Question: I have an array, and for each element of it, I make an asynchronous call that returns a 'Promise'. On fulfillment, those 'Promise's make multiple independent requests that also result in 'Promise's. I want to make a 'Promise.all()' super 'Promise' that waits for all of the child 'Promise's. I already have code that makes a 'Promise.all()' array for the initial 'Promise's.

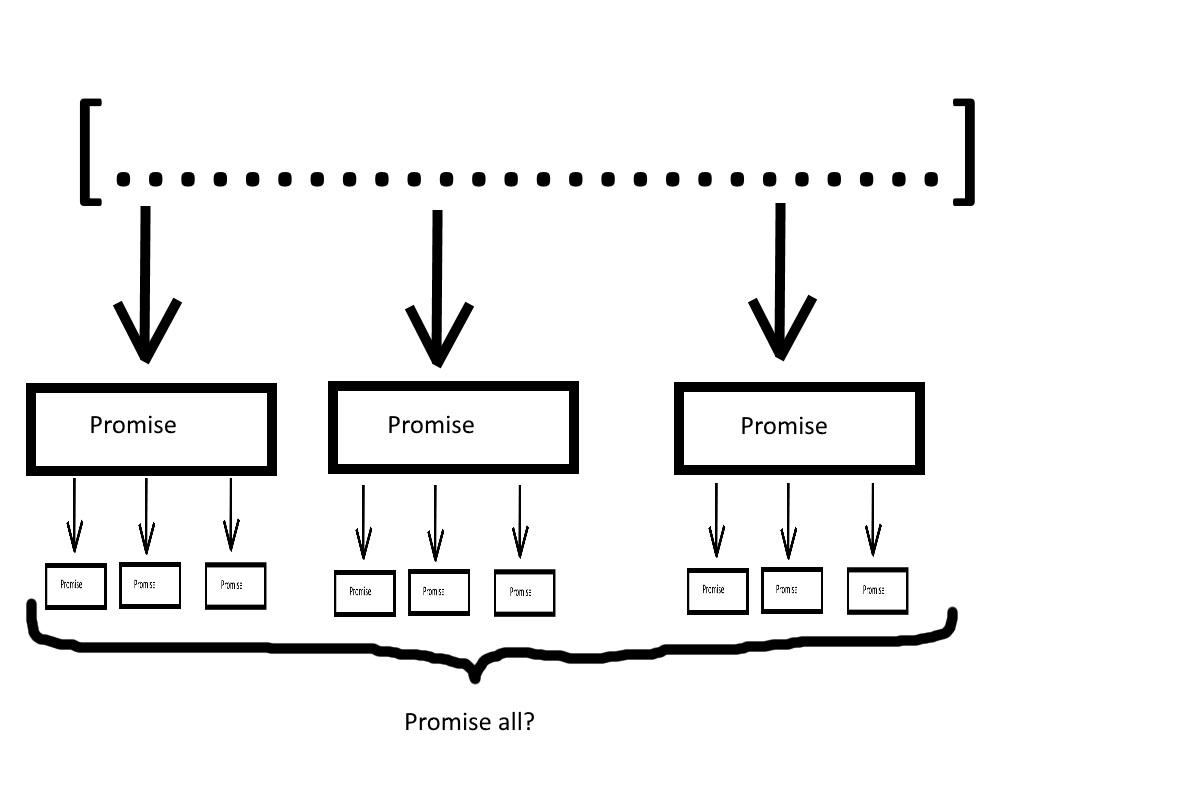
Answer: There may be a number of solutions that depend on situation. Following code would work in assumption that all of your low-level requests are executable functions and each execution returns a Promise.
'''
const highLevelRequests = [requests1, requests2, ..., requestsN];
const requests1 = [request1_1, request1_2, ..., request1_N];
const requests2 = [request2_1, request2_2, ..., request2_N];
// ...
const requestsN = [requestN_1, requestN_2, ..., requestN_N];
const superPromise = Promise.all(
highLevelRequests.reduce((acc, request) =>
[...acc, ...request.map(request => request())]
, [])
);
superPromise.then(superResult => {
// process superResult
});
'''
At the end we are getting a flat Promise list which is wrapped with 'Promise.all', so we can just call '.then()' on 'superPromise'.
---
in regards of <URL>. This is not a flat promise list approach, I just repeated your logic in a more strict manner.
'''
var items = [2, 4, 8];
console.log(items + " starting array");
var fn = function (N) {
return new Promise(resolve => setTimeout(() => resolve(N * 2), ((Math.floor((Math.random()) * 5) + 1) * 1000)));
};
Promise.all(items.map(fn))
.then(data => {
console.log(data + " L1 super promise");
return Promise.all(
data.reduce((acc, i) =>
[...acc, ...[1, 2, 3, 4].map(x => fn(x * i))]
, []));
})
.then((final) => {
console.log(final + " L2 super promise");
return final;
})
'''